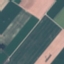
Label: AnnualCrop